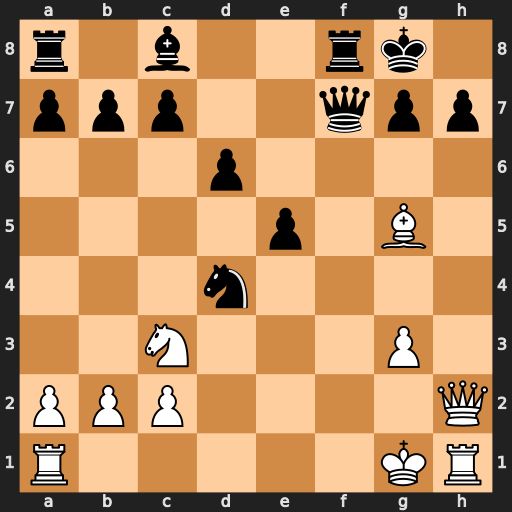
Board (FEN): r1b2rk1/ppp2qpp/3p4/4p1B1/3n4/2N3P1/PPP4Q/R5KR
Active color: w
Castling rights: -
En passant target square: -
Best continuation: Qxh7#